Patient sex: F
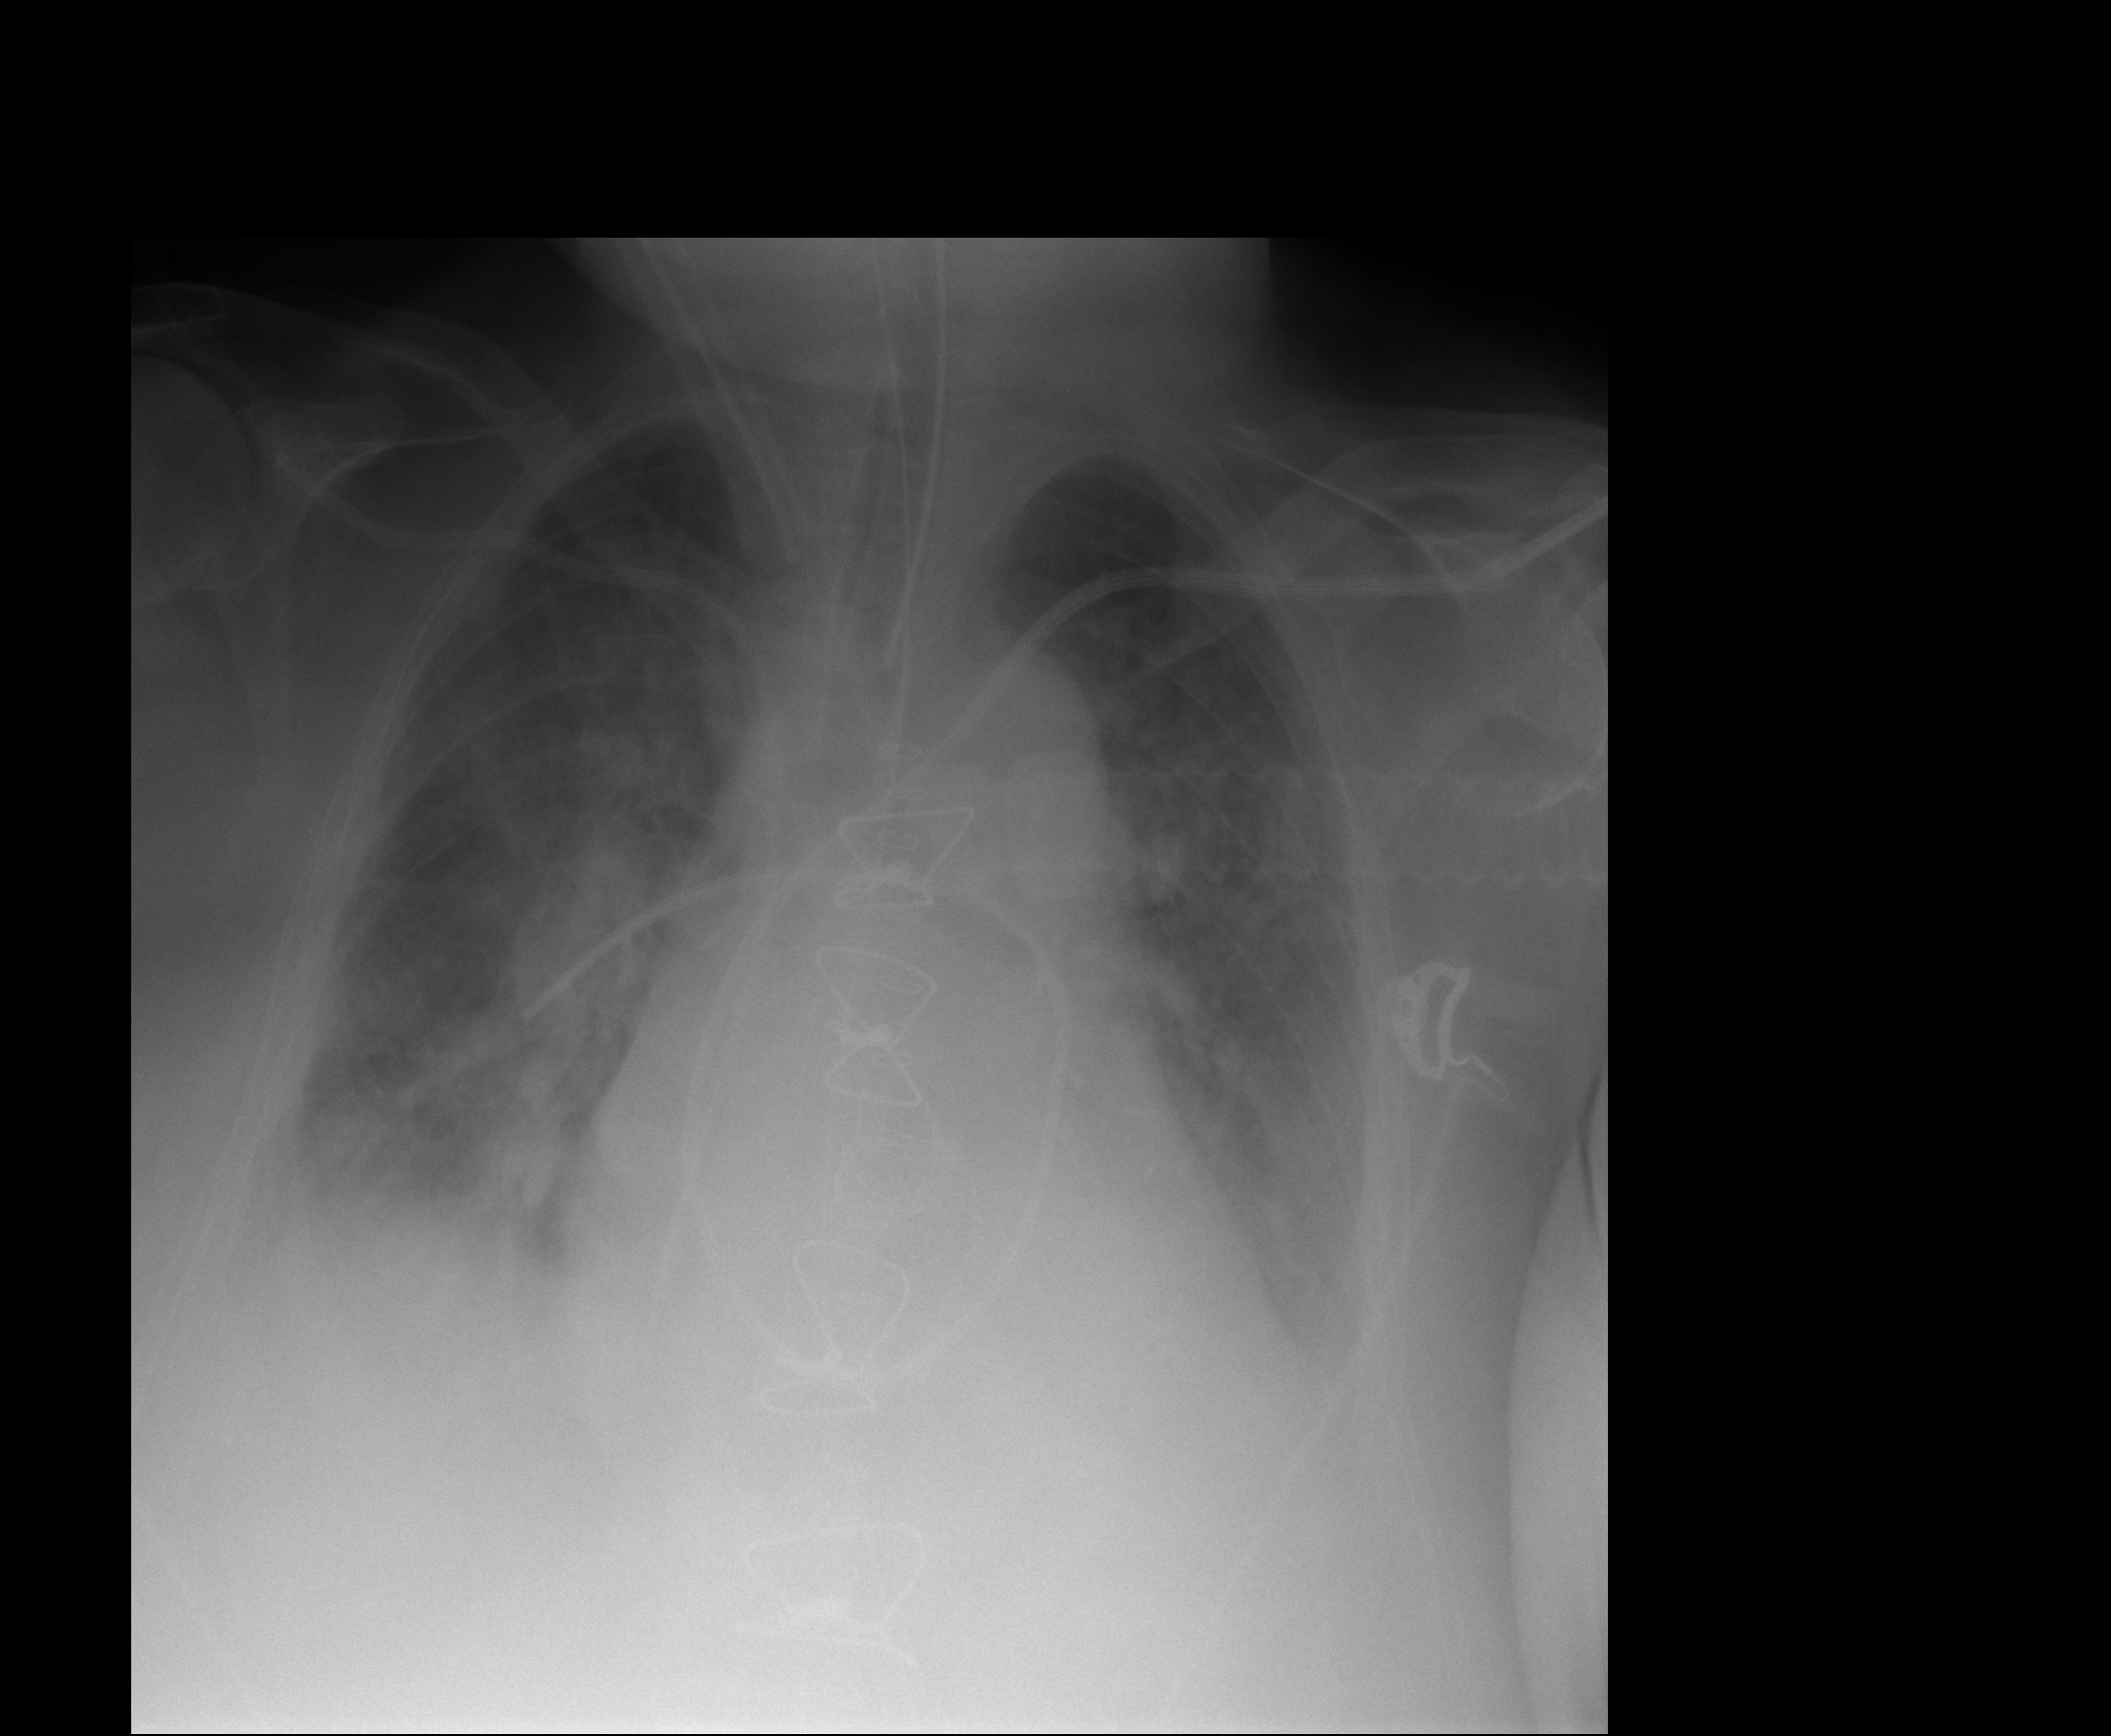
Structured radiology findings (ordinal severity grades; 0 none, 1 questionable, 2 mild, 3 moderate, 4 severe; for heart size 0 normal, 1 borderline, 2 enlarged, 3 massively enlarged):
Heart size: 3
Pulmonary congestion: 3
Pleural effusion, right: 3
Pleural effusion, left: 2
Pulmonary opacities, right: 2
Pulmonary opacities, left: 2
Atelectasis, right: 2
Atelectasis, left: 2